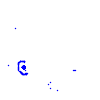
Particle: electron